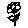
Label: flower